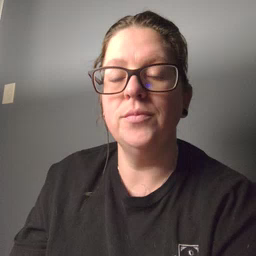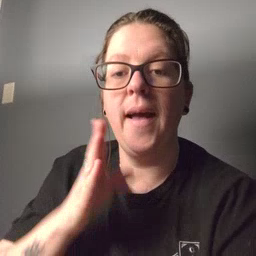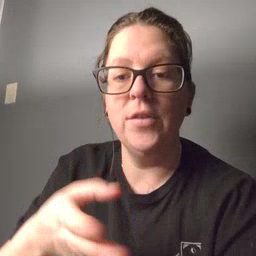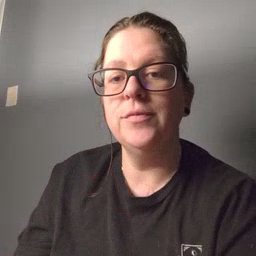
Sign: after